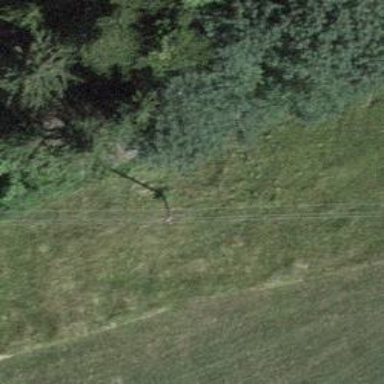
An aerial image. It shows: Utility pole in the area.